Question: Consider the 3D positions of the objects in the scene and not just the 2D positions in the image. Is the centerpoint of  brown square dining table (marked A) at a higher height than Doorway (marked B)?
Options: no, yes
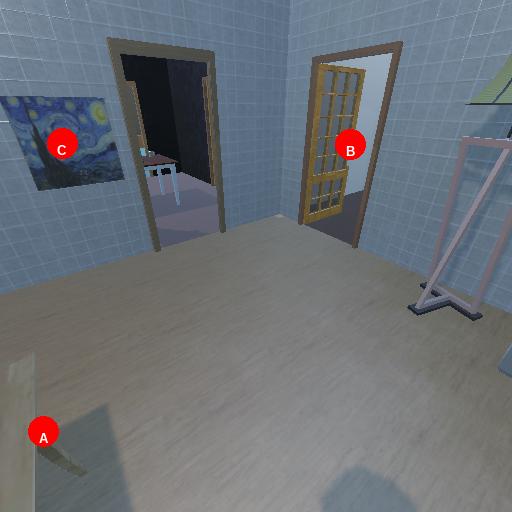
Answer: no